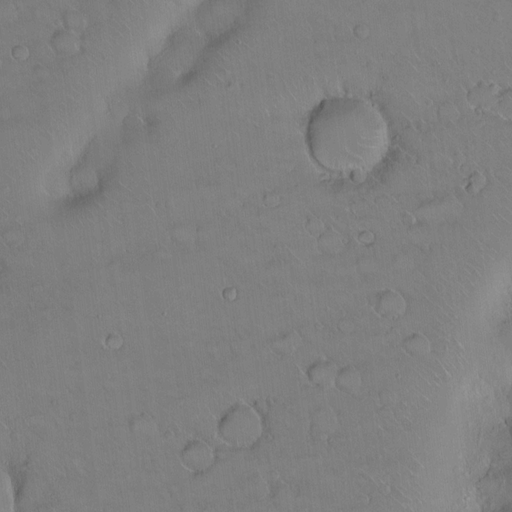
Classes present: Background, Cone